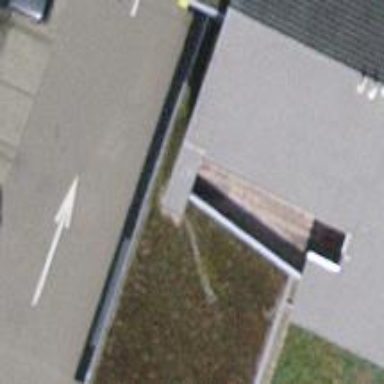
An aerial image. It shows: Surveillance object is present in the image.